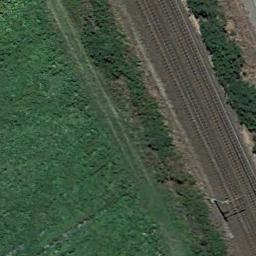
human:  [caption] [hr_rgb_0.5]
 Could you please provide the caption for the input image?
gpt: The railway is next to the grass .

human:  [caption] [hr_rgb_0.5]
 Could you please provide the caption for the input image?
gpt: The grass is around the railway .

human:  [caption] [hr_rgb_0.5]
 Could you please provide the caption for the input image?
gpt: These railways have a green area on one side of the railways .

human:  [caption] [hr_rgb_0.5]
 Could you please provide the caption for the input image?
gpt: There are several rows of buildings on one side of the railway .

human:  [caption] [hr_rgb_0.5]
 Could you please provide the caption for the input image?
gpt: There are green meadows beside the railway .